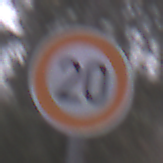
Verkehrszeichen: Geschwindigkeit20
Umgebung: Outdoor, Nature
Tageszeit: Midday
Wetter: Overcast
Licht: Natural
Jahreszeit: Autumn
Kontrast: LowContrast